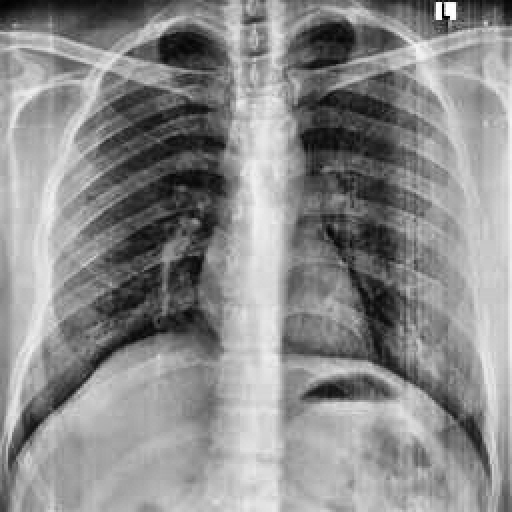
Finding: NORMAL